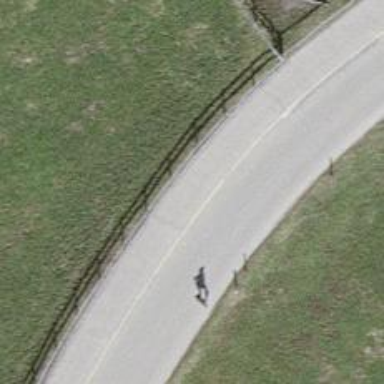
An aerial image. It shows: Asphalt sidewalk along the footway.